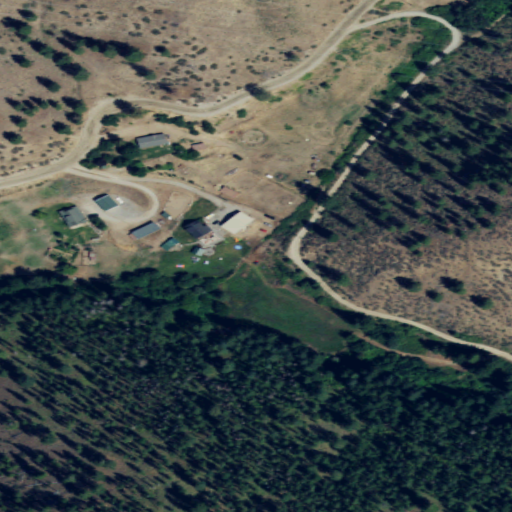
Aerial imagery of valley in Washington named Byers Canyon containing evergreen forest, shrub, grassland, and open development